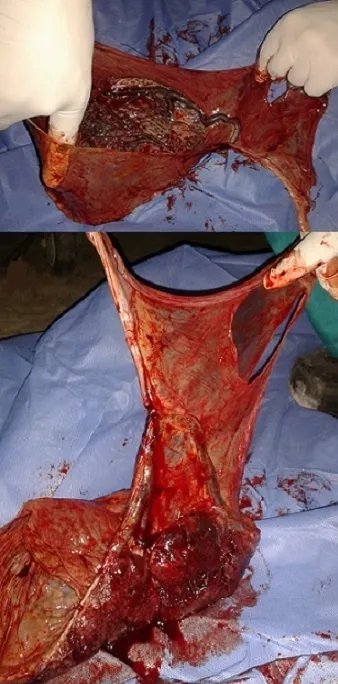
Placenta examination showing vasa previa.
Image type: medical_photograph (other_medical_photograph)